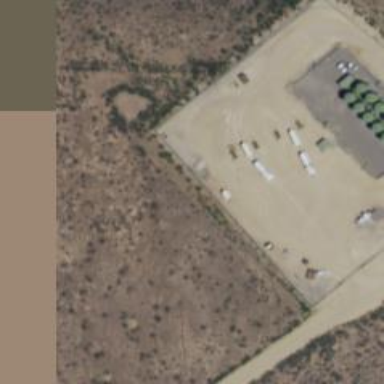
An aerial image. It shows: Storage tank with man-made structure.